Field crop: tomato
Growth stage: 1
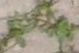
Species: portulaca